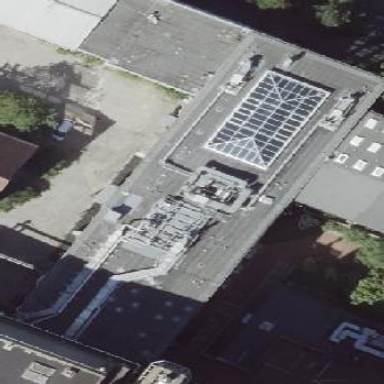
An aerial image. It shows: University building with flat roof.